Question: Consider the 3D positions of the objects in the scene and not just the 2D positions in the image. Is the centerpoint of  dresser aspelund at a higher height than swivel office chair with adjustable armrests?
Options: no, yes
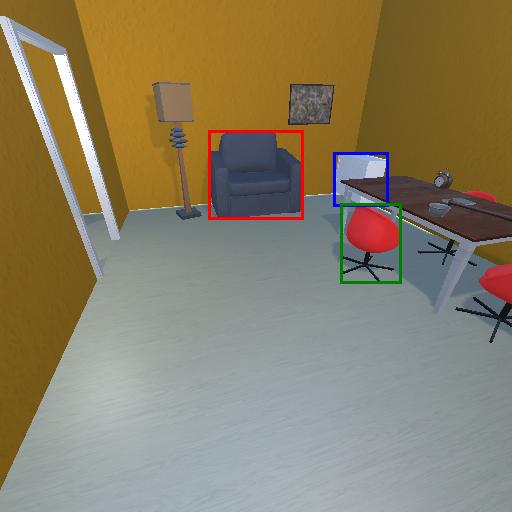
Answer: no